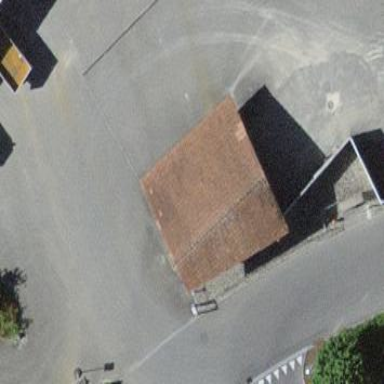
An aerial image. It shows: Rural barn.